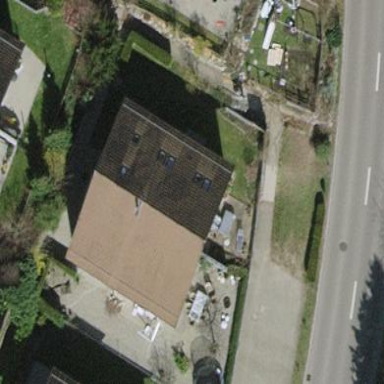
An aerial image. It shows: Building with tiled roof.